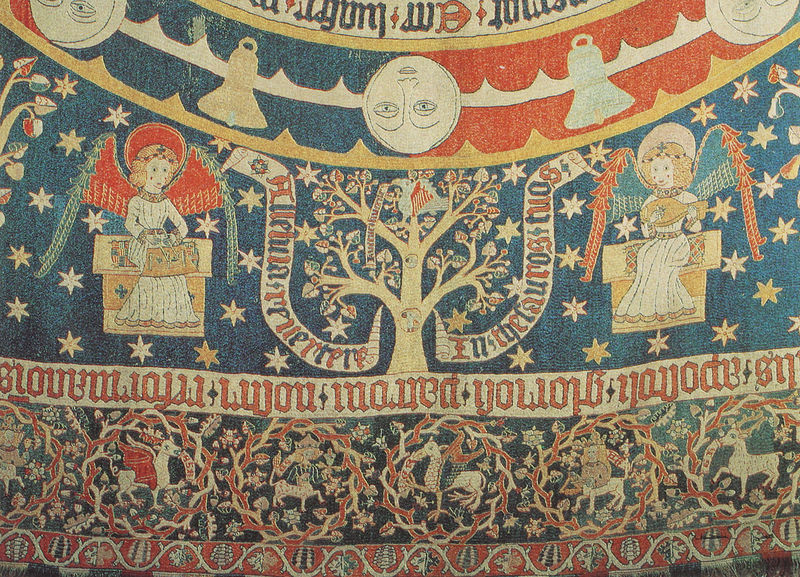
Titel: Der Osterteppich
Institution: Hamburg, Museum für Kunst und Gewerbe
Schlagwörter: baum, blau, blätter, himmel, vogel, weiß, gelb, bunt, rot, tiere, ornament, teppich, alt, gesicht, kirche, gold, stoff, instrumente, musik, engel, ranken, schrift, gobelin, detail, mond, sterne, mosaik, ranke, glocke, mittelalter, fabelwesen, laute, teppisch, pegasus, latein, blau rot, schriftband, tierkreis, wurzel jesse, lebensbaum, mon